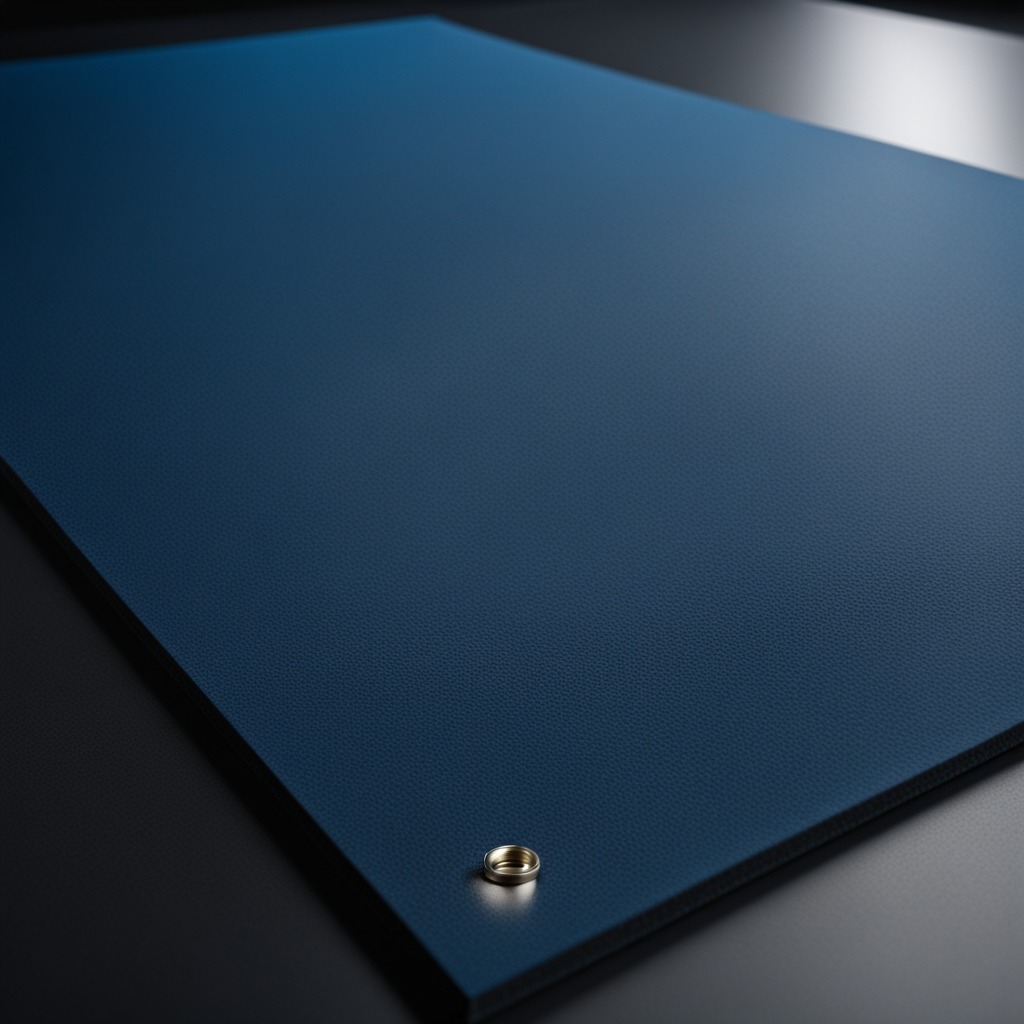
A metal nut is lying on the granite tabletop inside a workshop at night.